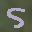
Label: 5